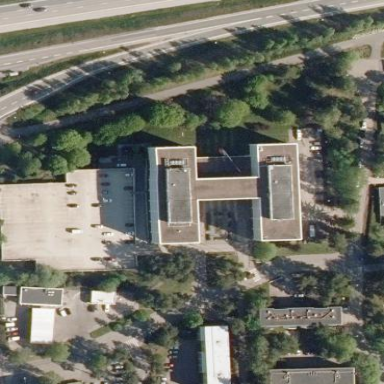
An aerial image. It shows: Office building.